Platform: macOS
Application: Arc Browser
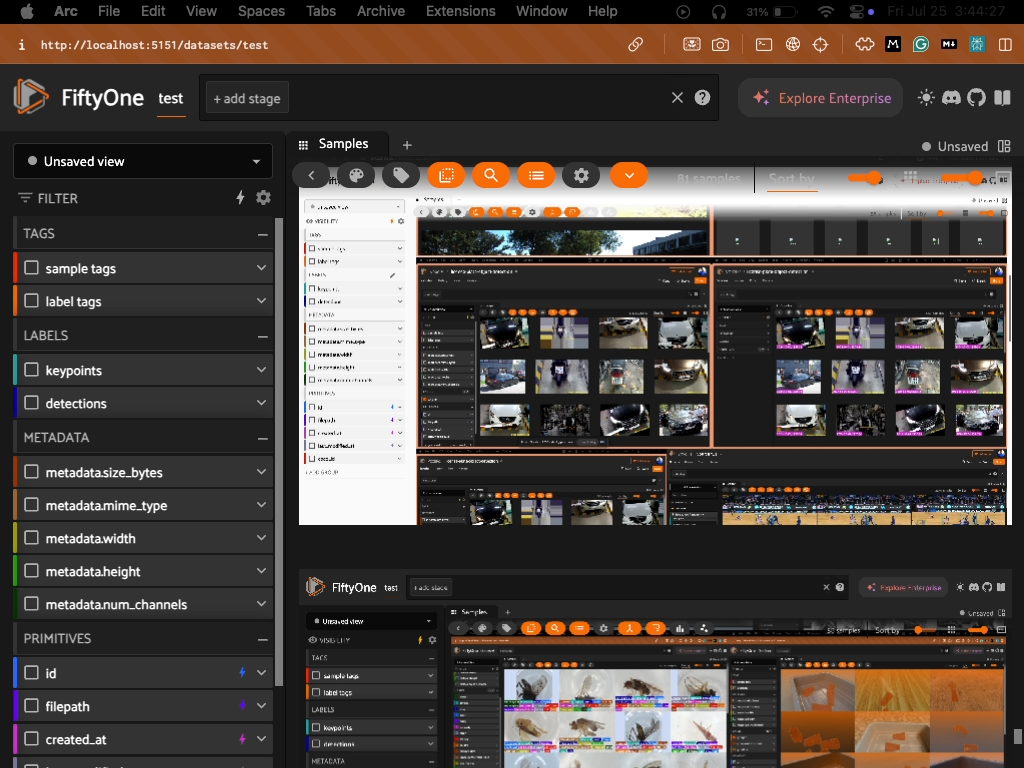
task_description: Locate the view bar
action_type: hover
element_info: Menu Item

task_description: Locate the name of this dataset
action_type: hover
element_info: Text

task_description: Load a saved workspace on this dataset or save this as a new workspace
action_type: click
element_info: Button

task_description: Open the saved views menu
action_type: click
element_info: Menu Item

task_description: Find the actions row toolbar
action_type: hover
element_info: Menu Item

task_description: Find the number of samples in this dataset
action_type: hover
element_info: Text

task_description: Sort this dataset by a field value
action_type: select
element_info: Menu Item

task_description: Reset spacing of samples in the samples panel
action_type: click
element_info: Icon

task_description: Reset zoom for the samples in the samples panel
action_type: click
element_info: Icon

task_description: Increase or decrease the spacing between the samples
action_type: drag
element_info: Slider

task_description: Increase or decrease the zoom on the samples in the samples panel
action_type: drag
element_info: Slider